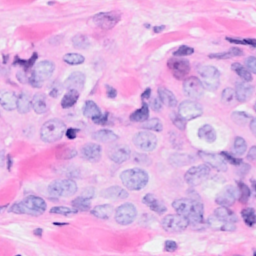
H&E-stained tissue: Breast